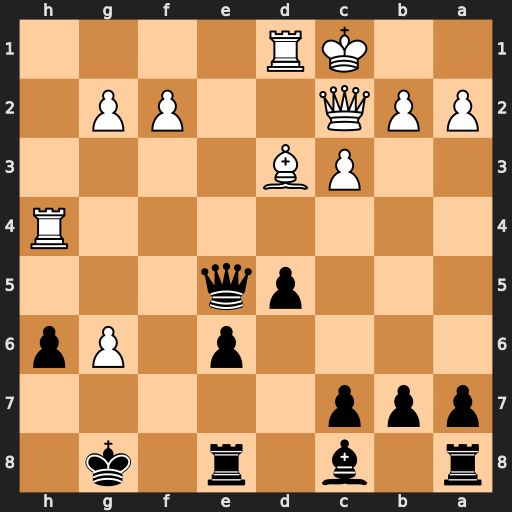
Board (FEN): r1b1r1k1/ppp5/4p1Pp/3pq3/7R/2PB4/PPQ2PP1/2KR4
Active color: b
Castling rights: -
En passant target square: -
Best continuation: Qg5+ Kb1 Qxh4